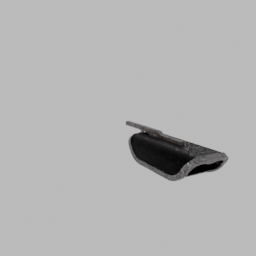
Label: tools